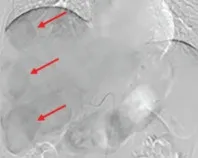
Abdominal magnetic resonance imaging (MRI) evaluation. In the arterial phase before drug-eluting beads transarterial chemoembolization (DEB-TACE), multiple scattered abnormal vascular shadows could be seen in the right and left lobes of the liver (B).
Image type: radiology (mri)